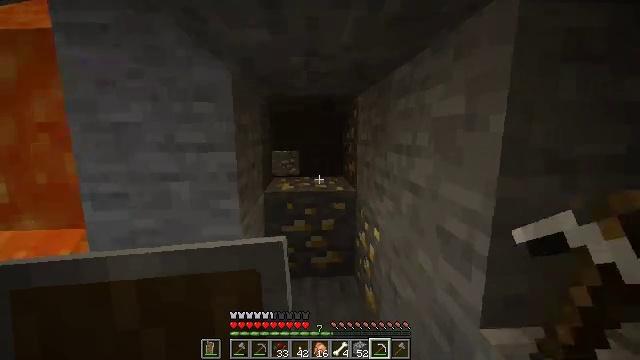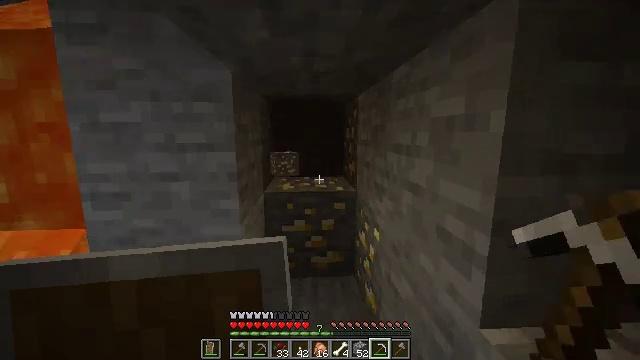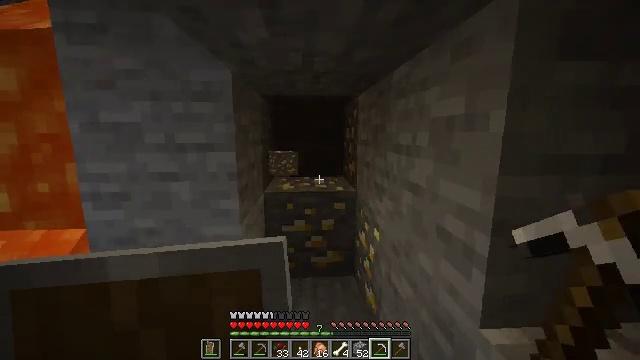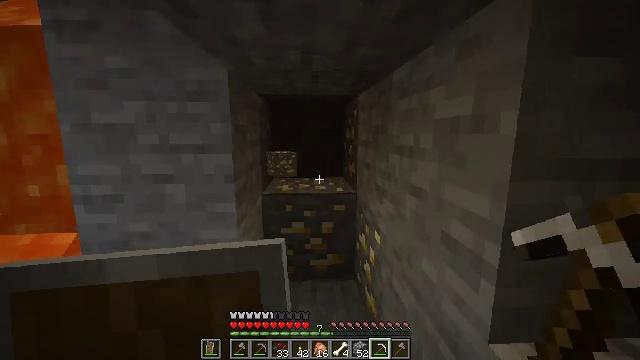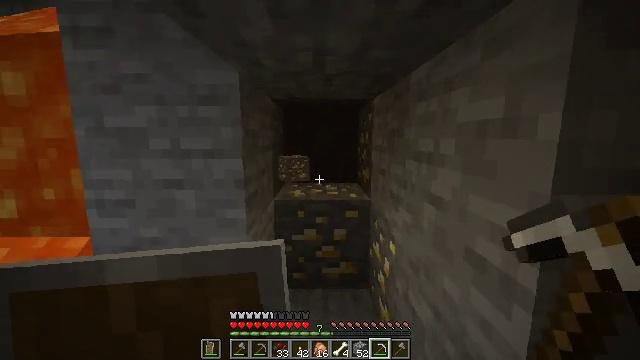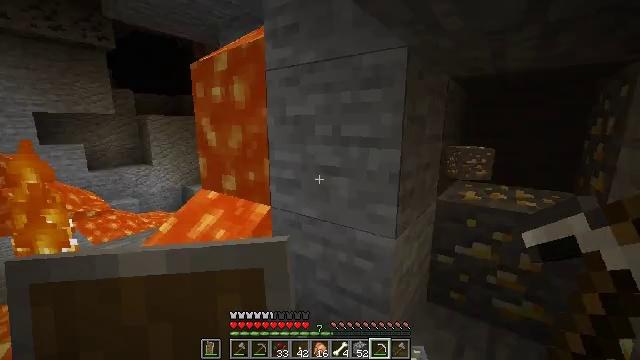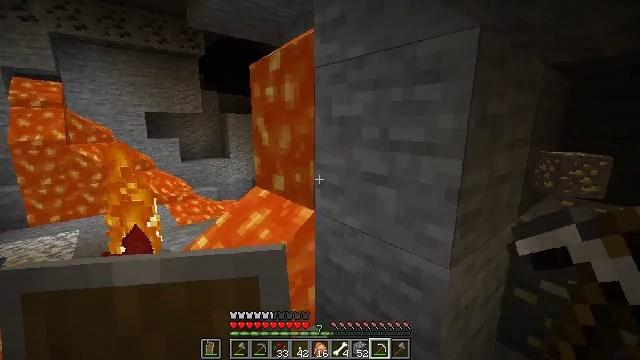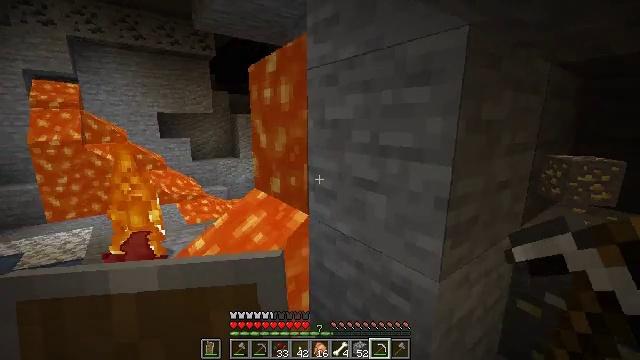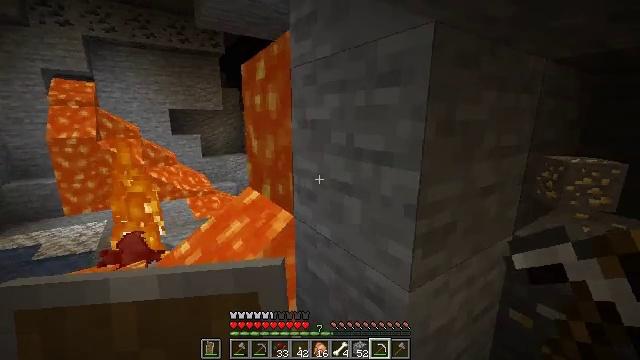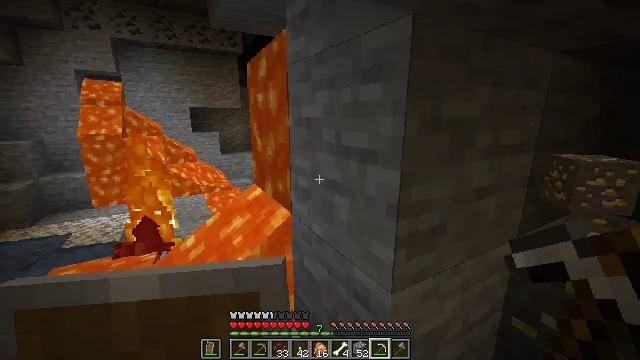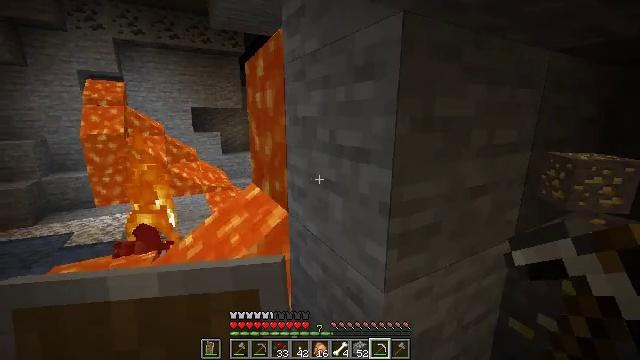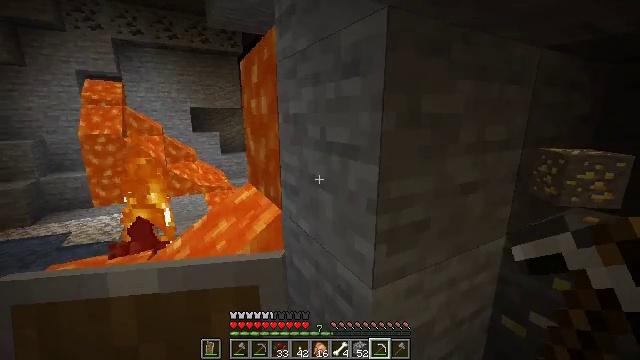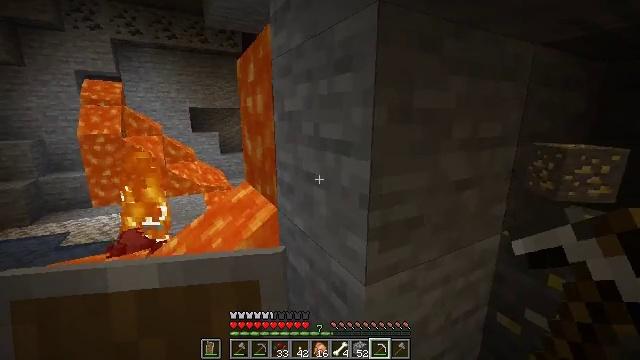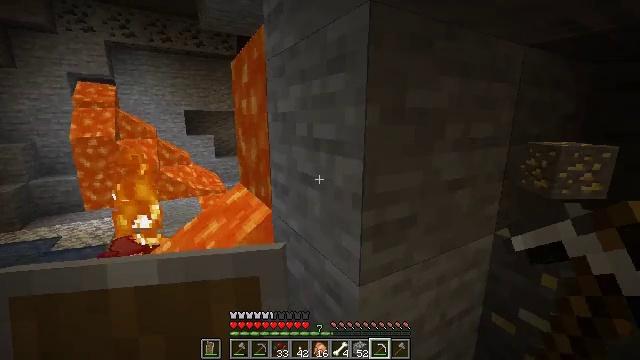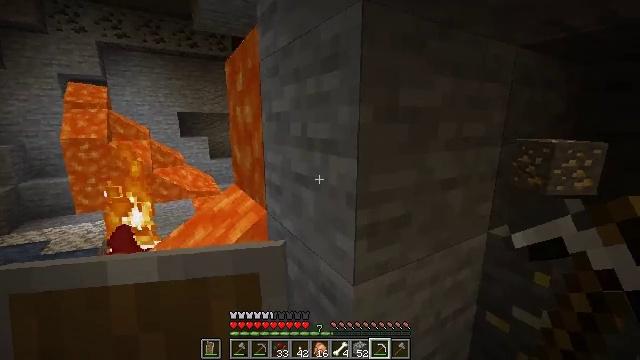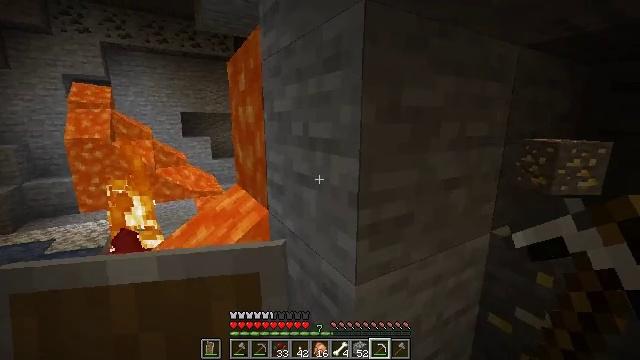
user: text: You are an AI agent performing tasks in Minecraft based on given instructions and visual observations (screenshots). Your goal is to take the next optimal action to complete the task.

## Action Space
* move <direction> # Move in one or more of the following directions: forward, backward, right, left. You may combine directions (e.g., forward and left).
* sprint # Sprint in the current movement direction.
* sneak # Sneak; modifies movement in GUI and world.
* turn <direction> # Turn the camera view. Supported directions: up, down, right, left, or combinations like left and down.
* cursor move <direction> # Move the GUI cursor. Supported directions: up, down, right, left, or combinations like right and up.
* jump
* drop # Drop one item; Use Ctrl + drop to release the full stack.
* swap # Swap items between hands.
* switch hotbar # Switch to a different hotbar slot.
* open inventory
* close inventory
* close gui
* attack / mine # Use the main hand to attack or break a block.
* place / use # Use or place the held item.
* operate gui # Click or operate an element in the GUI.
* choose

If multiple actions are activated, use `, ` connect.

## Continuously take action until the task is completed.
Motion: motion action
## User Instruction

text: Break the gold ore block.
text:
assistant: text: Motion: no_op
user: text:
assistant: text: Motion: no_op
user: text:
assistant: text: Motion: move forward
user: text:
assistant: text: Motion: move forward, turn left
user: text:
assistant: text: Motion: move forward, turn left and down
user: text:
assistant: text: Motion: move right, turn left
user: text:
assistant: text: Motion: move right, turn left
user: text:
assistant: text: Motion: move right, turn left
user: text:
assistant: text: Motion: turn left
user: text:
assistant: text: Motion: no_op
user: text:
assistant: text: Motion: no_op
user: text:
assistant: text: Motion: no_op
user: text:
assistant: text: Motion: no_op
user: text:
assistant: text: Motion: turn right
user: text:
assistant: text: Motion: no_op
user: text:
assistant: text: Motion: turn left and down
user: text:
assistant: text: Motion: turn left and down
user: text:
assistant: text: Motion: turn right
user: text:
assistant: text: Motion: turn right
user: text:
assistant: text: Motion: turn right and down
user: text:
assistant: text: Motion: turn right and down
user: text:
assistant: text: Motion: attack / mine
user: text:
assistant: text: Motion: attack / mine
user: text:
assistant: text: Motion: attack / mine
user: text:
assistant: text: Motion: attack / mine
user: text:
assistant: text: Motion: attack / mine
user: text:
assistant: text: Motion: attack / mine
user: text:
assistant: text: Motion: attack / mine
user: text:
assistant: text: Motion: turn right, attack / mine
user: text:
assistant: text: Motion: attack / mine